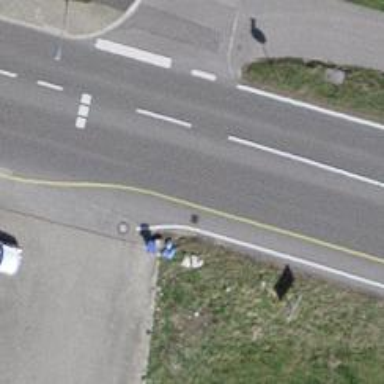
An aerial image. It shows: Asphalt road classified as primary highway.